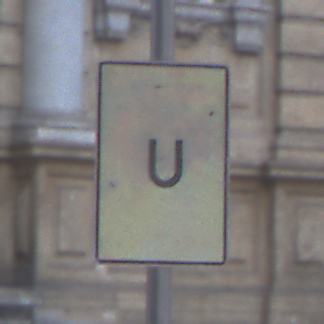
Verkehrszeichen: AnkuendigungOderFortsetzungUmleitungOhnePfeilsymbol
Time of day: SunriseSunset
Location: Outdoor (Urban)
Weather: PartlyCloudy
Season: NotSpecified
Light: Natural